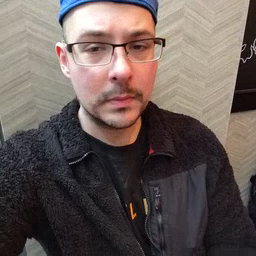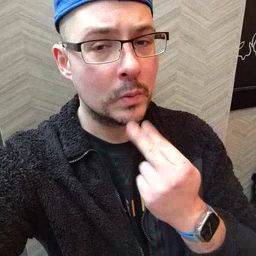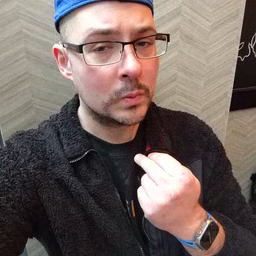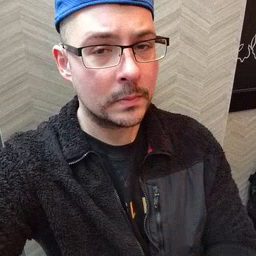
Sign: cute